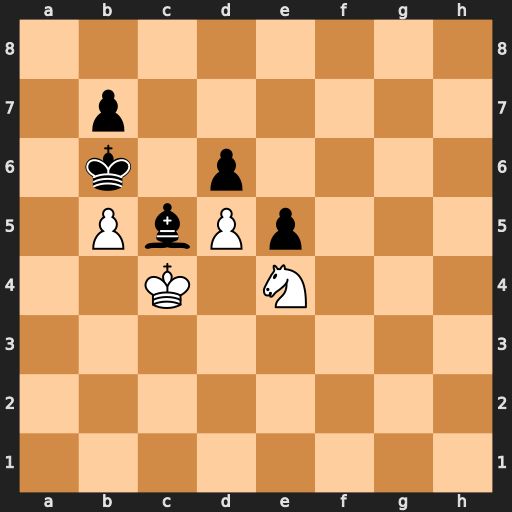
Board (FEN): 8/1p6/1k1p4/1PbPp3/2K1N3/8/8/8
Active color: w
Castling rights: -
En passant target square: -
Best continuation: Nxc5 dxc5 d6